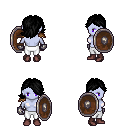
a pixel art fantasy rpg character, female body template, dark elf, purple skin, leather shoulder armor, white pants, black swoop hairstyle, metal gloves, maroon shoes, shield, four views (front, back, left, right), 2x2 character sprite sheet, small pixel art, hard edges, no anti-aliasing